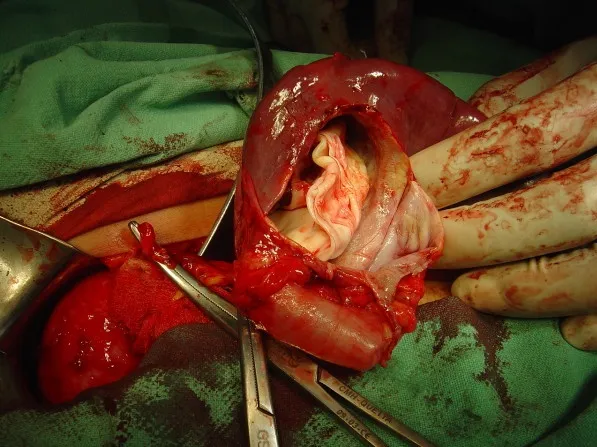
Case 1 - Operative view Hydatid cyst of the spleen. The cyst is being removed whilst preserving the spleen.
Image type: medical_photograph (other_medical_photograph)